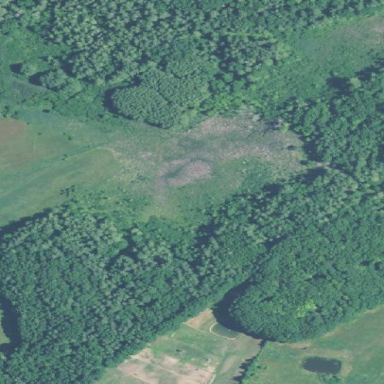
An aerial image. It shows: Forest area.